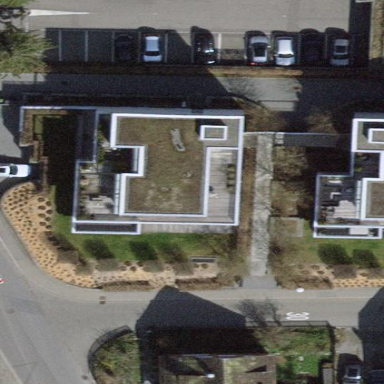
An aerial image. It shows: View of apartment building.